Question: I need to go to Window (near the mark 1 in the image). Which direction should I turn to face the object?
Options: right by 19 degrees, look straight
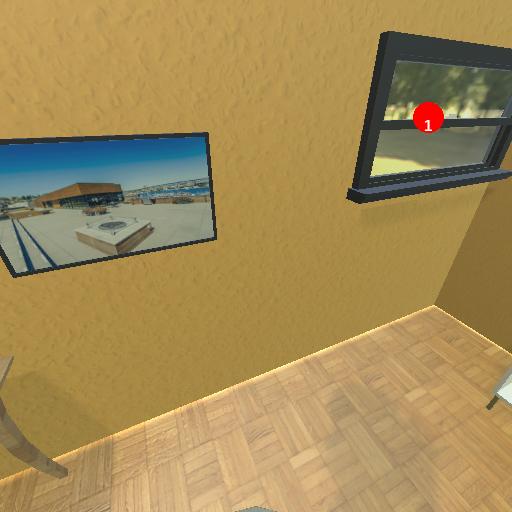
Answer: right by 19 degrees